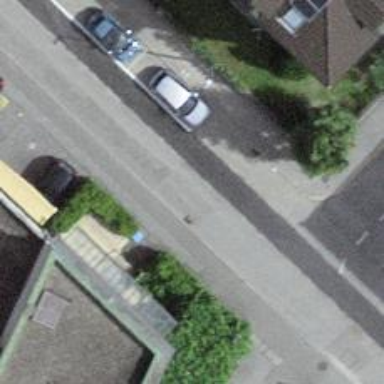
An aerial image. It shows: Zebra crossing on the road.